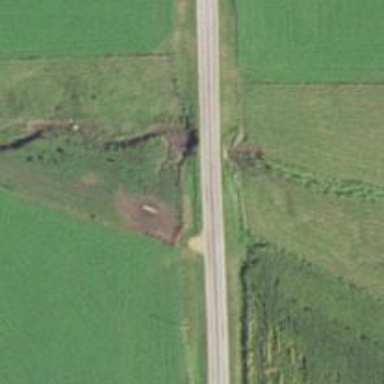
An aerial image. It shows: Unclassified road.